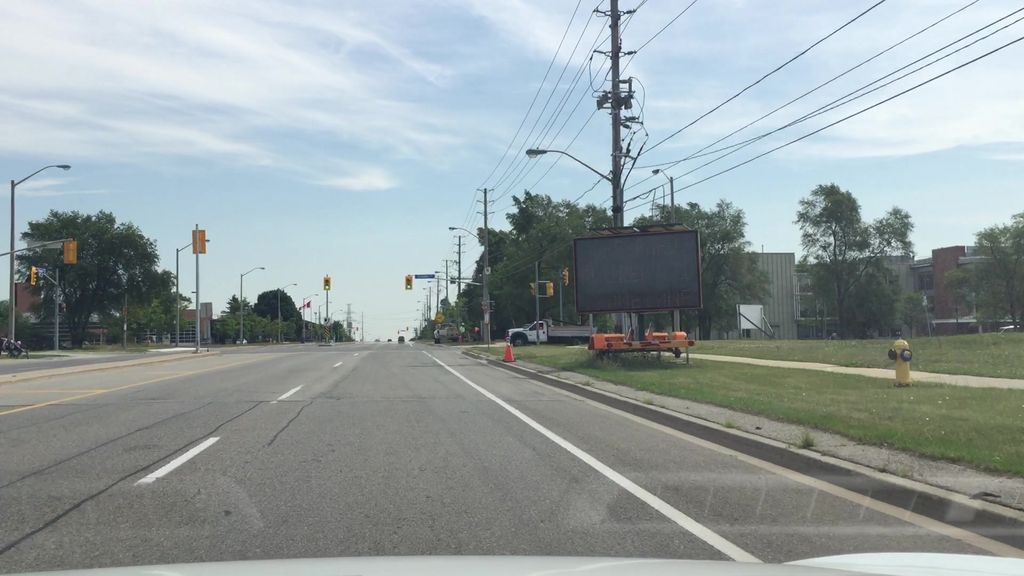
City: toronto